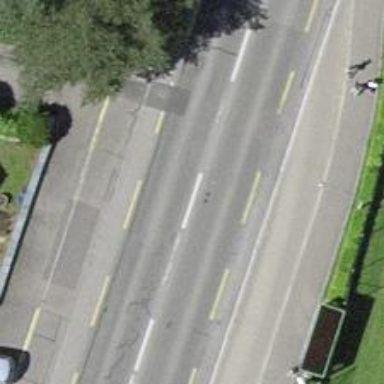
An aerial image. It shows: Bus stop with designated stop position for public transport.